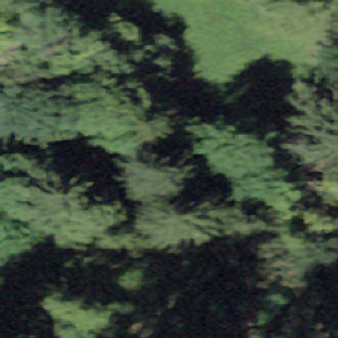
Label: other